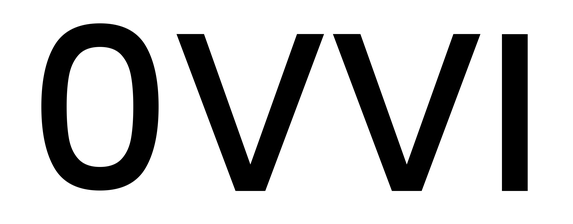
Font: Poppins-Medium